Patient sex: M
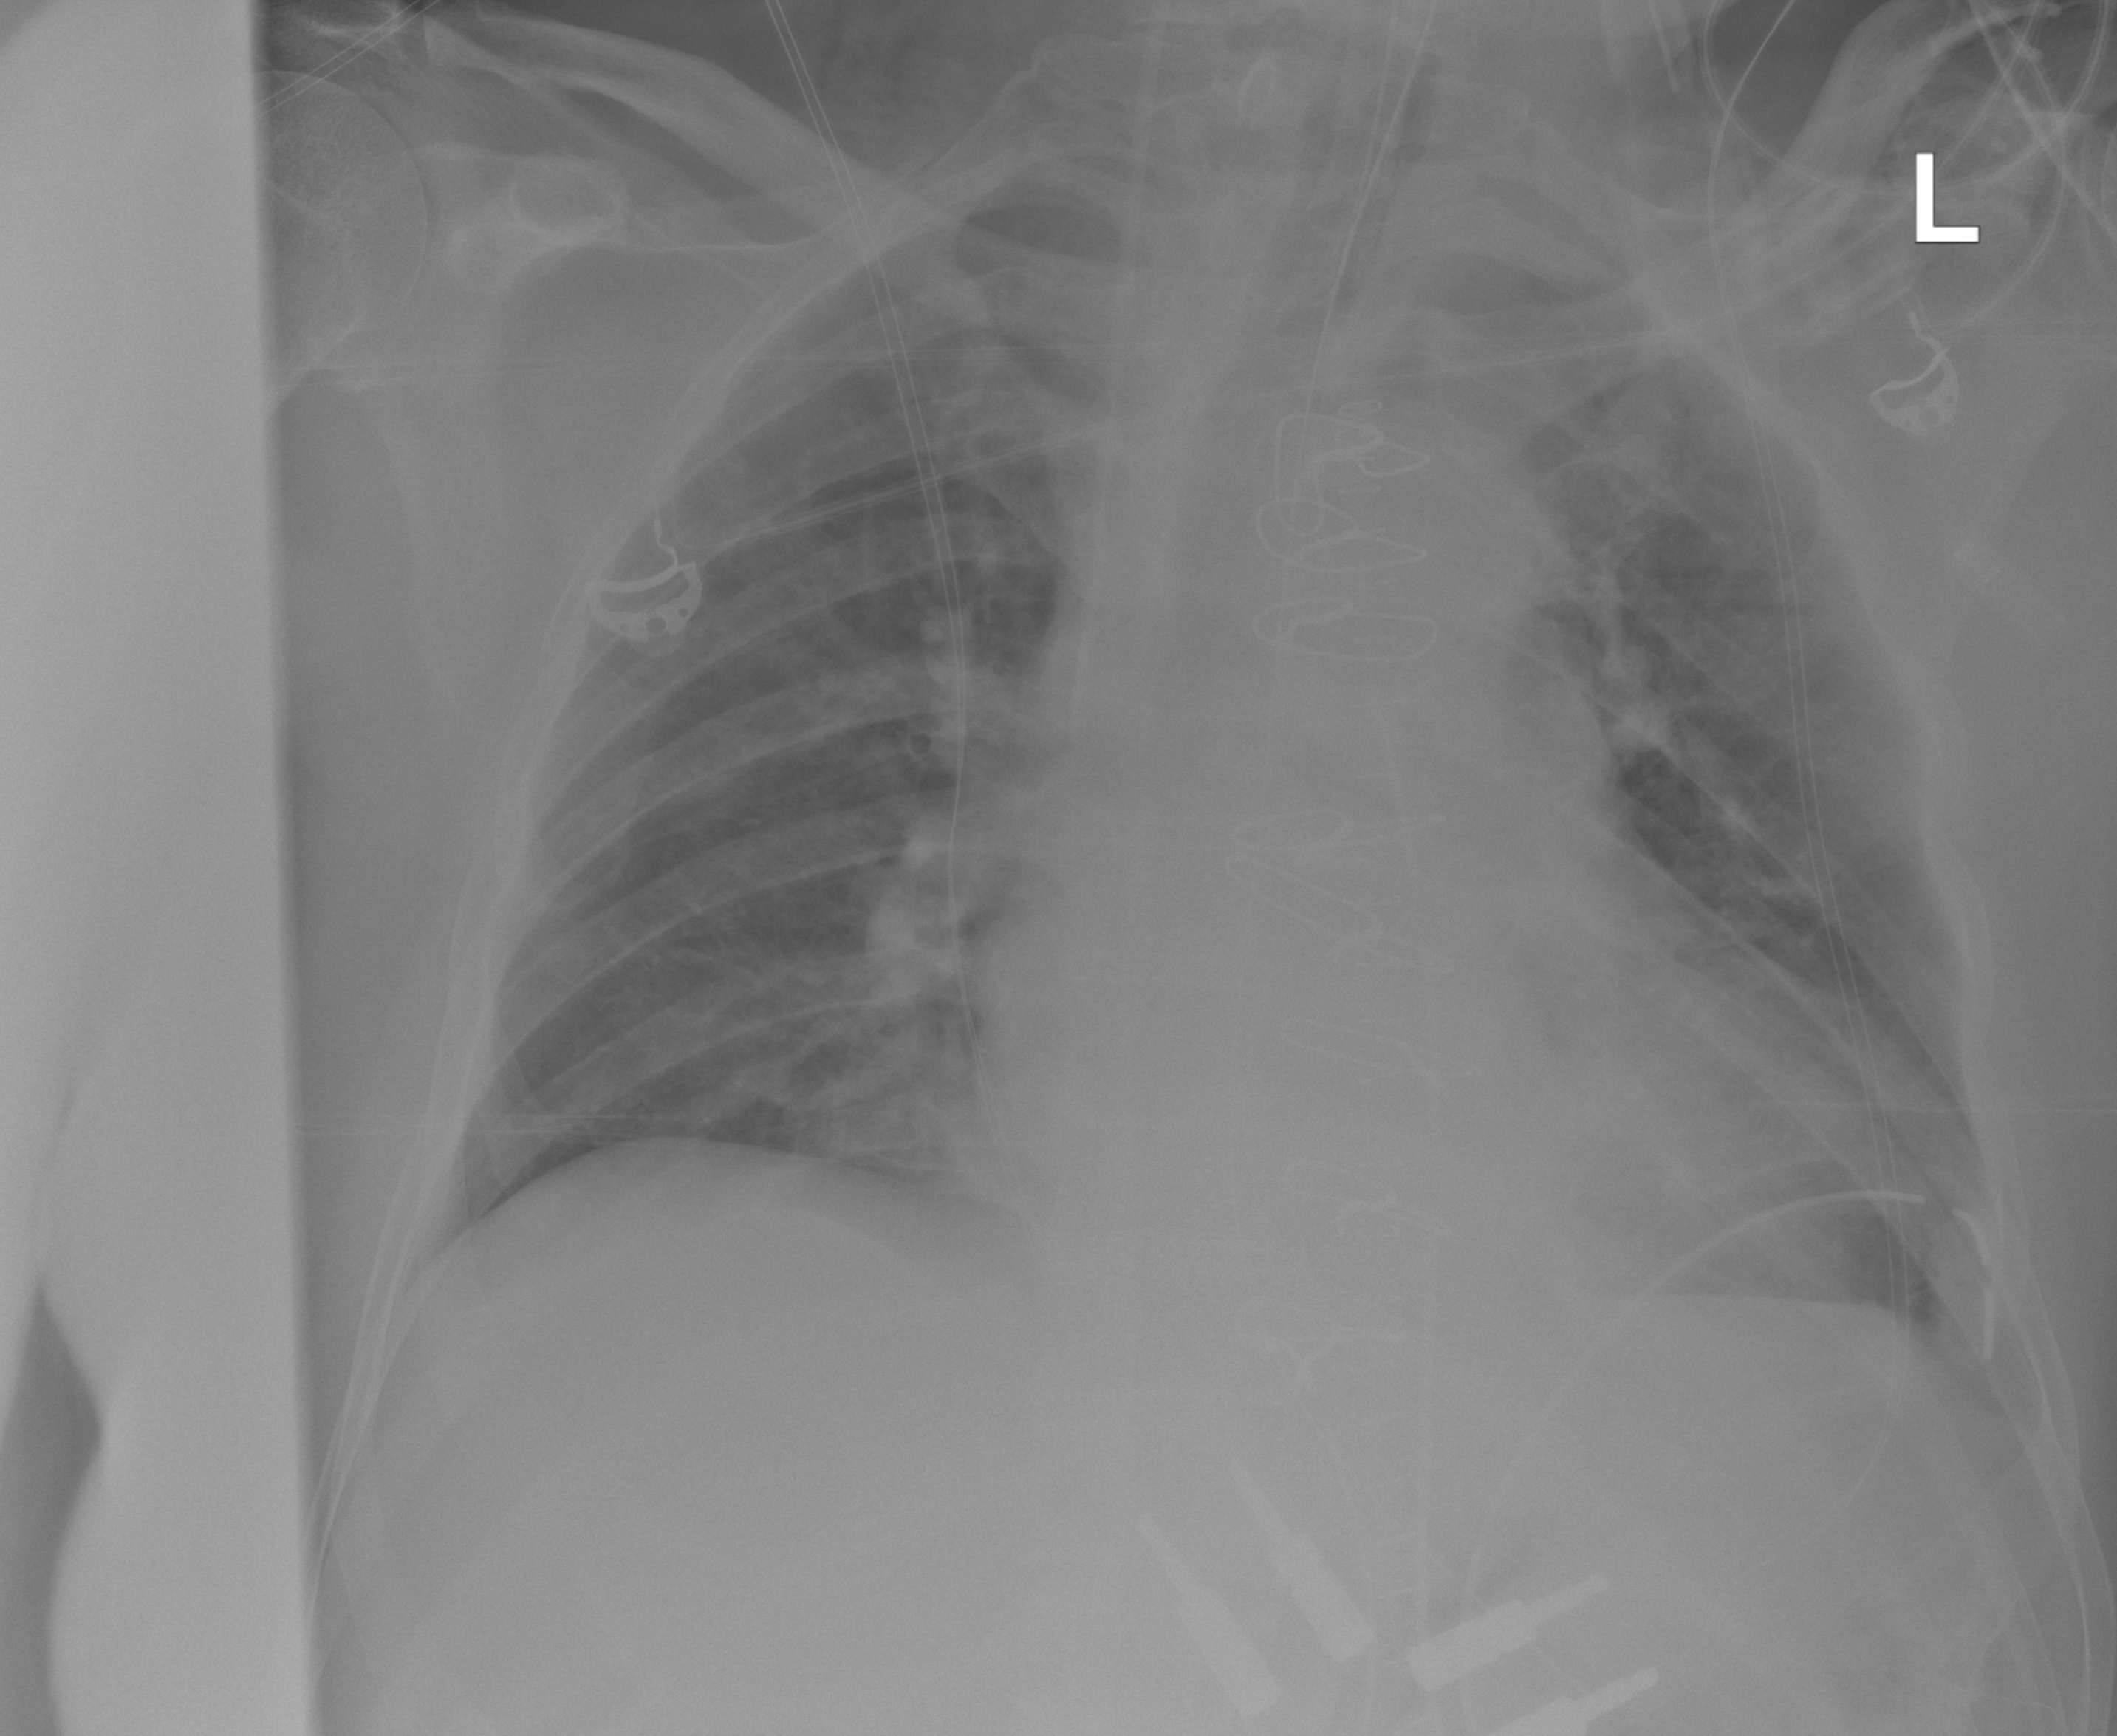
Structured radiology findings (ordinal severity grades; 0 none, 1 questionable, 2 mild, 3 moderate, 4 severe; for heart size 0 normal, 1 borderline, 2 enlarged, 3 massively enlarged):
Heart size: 0
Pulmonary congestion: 0
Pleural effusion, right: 0
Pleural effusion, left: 2
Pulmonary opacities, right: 0
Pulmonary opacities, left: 0
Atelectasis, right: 0
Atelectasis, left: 2